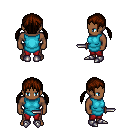
a pixel art fantasy rpg character, male body template, human, dark skin, teal tunic, red pants, brown twin-tailed hairstyle, metal boots, dagger, four views (front, back, left, right), 2x2 character sprite sheet, small pixel art, hard edges, no anti-aliasing